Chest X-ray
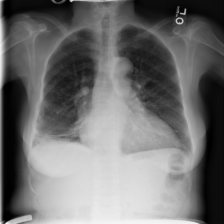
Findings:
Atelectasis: negative
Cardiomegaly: negative
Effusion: negative
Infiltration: positive
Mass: negative
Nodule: negative
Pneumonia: negative
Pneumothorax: negative
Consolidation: negative
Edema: negative
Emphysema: negative
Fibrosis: negative
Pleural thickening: negative
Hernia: negative